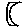
Label: moon